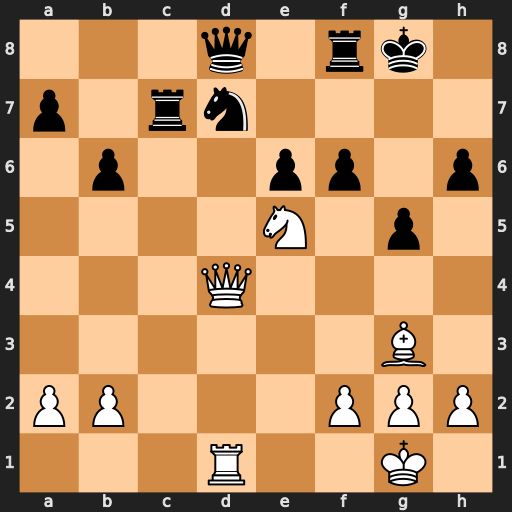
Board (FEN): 3q1rk1/p1rn4/1p2pp1p/4N1p1/3Q4/6B1/PP3PPP/3R2K1
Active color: w
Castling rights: -
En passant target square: -
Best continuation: Nxd7 Rxd7 Qxd7 Qxd7 Rxd7